Field crop: maize
Growth stage: 2
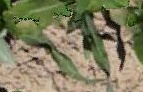
Species: maize